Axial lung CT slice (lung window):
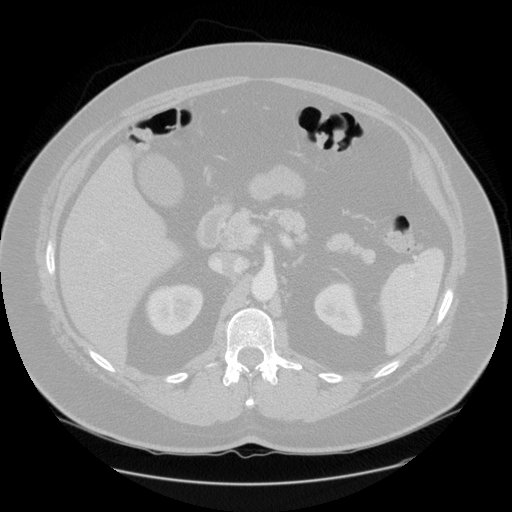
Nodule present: no